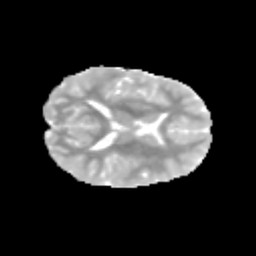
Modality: MD
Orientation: axial
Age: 9
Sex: female
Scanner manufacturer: siemens
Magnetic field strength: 3 T
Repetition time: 3.8 s
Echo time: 0.07 s